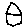
Label: house